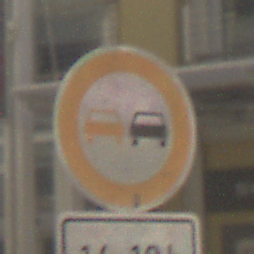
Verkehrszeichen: Ueberholverbot
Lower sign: ZeitangabenOhneBeschraenkungAufWochentage1
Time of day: MorningAfternoon
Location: Outdoor (Urban)
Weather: PartlyCloudy
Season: NotSpecified
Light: Natural